Interaction volume radius: 5 \u00c5
Interaction volume height: 15 \u00c5
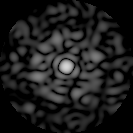
Disorder parameter: 0.8561